Field crop: tomato
Growth stage: 1
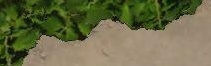
Species: tomato